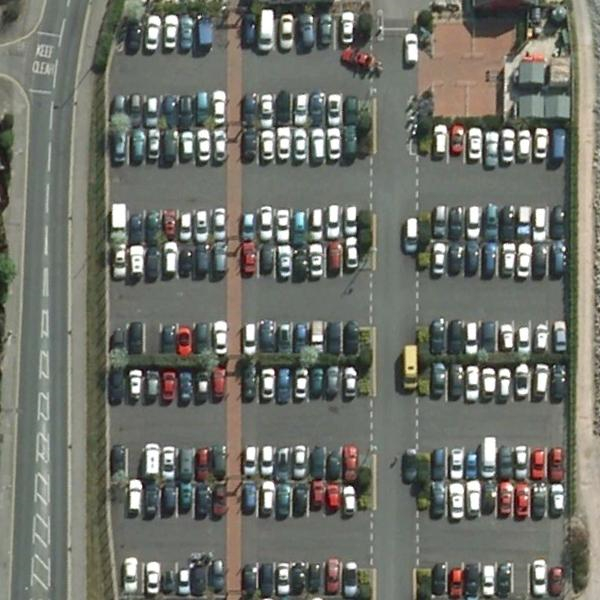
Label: Parking